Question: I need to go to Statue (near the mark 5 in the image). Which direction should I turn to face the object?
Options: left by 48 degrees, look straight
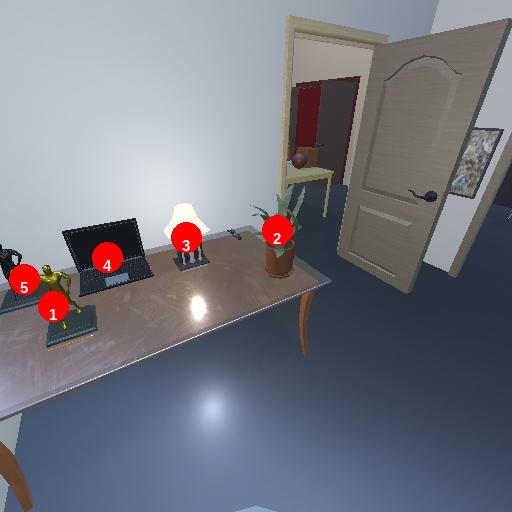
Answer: left by 48 degrees